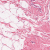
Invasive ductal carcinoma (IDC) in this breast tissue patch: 0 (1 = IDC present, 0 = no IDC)